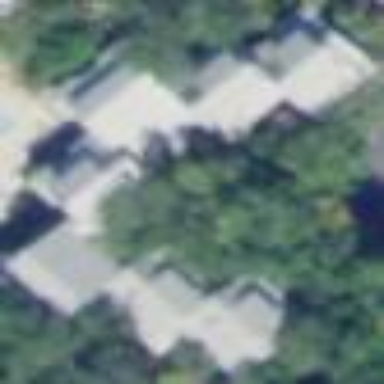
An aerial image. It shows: Apartment building designed for tourism.